Question: There are two image black and blue while touching on blue image it should fill like progress, I achieved using multiple cuts images without using canvas but not get 'smoothness' on touch, like <URL>.
Actually I'm trying to achieve similar like 100 Pushups application as I mention above, I got one <URL>?

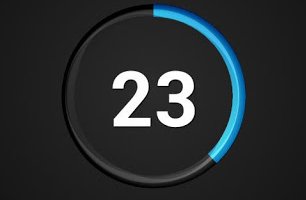
Answer: Here's something I came up with using clip path. I'm using following images (coder colours) out of which background is a solid one and foreground one contains only blue circle on transparent background. First background image is drawn onto screen, then clip path is set so that progress image, foreground one, is drawn properly on top of it.
Background image; <URL>
Foreground image; <URL>
And the code;
'''
private class ProgressView extends View {
private Bitmap bgBitmap;
private Bitmap fgBitmap;
private RectF fullRect = new RectF();
private Path clipPath = new Path();
public ProgressView(Context context) {
super(context);
bgBitmap = BitmapFactory.decodeResource(
context.getResources(), R.drawable.bg);
fgBitmap = BitmapFactory.decodeResource(
context.getResources(), R.drawable.fg);
}
@Override
public void onDraw(Canvas c) {
fullRect.right = getWidth();
fullRect.bottom = getHeight();
c.drawBitmap(bgBitmap, null, fullRect, null);
float angle = SystemClock.uptimeMillis() % 3600 / 10.0f;
clipPath.reset();
clipPath.setLastPoint(getWidth() / 2, getHeight() / 2);
clipPath.lineTo(getWidth() / 2, getHeight());
clipPath.arcTo(fullRect, -90, angle);
clipPath.lineTo(getWidth() / 2, getHeight() / 2);
c.clipPath(clipPath);
c.drawBitmap(fgBitmap, null, fullRect, null);
invalidate();
}
}
'''
Should it not be too difficult to replace my temporary images with decent ones and update the angle in a more appropriate way.